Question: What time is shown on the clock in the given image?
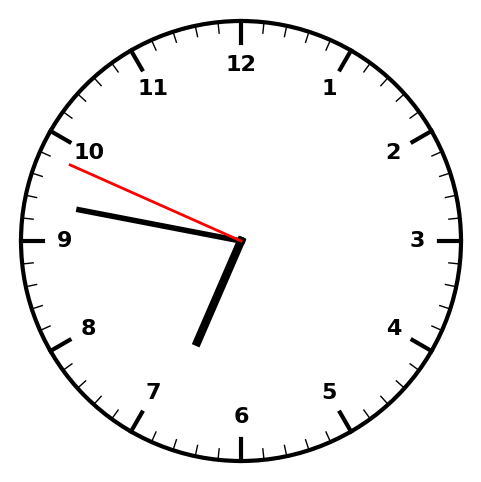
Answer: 06:46:49